Current action and preconditions to check: trajectory_clear

Your task: For each precondition in the list above, predict whether it will hold at this action.

Consider the current scene as observed from the mobile robot's camera, and analyze the predicted future states of all dynamic agents (e.g., people, animals, vehicles, or any moving entities) within the NEXT SECOND.

IMPORTANT: Only answer "very likely" if you are absolutely certain—based on strong, clear evidence—that a dynamic agent will violate the precondition in the predicted future state. Do NOT answer "very likely" for unlikely, ambiguous, or low-probability risks.

Ask yourself for each precondition: Is there a high probability, with clear and convincing evidence, that the predicted future states of any dynamic agent will interfere with the predicted future state of the currently executing action within the NEXT SECOND, causing that precondition to fail?

Assess the risk level based on these predictions. Use "likely" or "very likely" if motions create a clear risk of interference.

Use "neutral" or "improbable" if agents are nearby but their predicted paths are clearly diverging or non-conflicting.

Failure Risk Categories: "very improbable", "improbable", "neutral", "likely", "very likely"

Answer Format: Output ONLY the probability_of_failure value from these categories: "very improbable", "improbable", "neutral", "likely", "very likely"

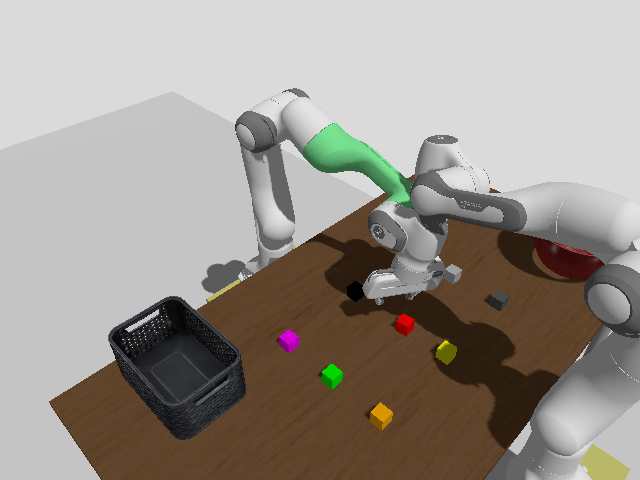

Answer: very likely